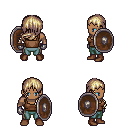
a pixel art fantasy rpg character, male body template, human, dark skin, brown pirate shirt, teal pants, white blonde left-swept hairstyle, metal gloves, brown shoes, shield, four views (front, back, left, right), 2x2 character sprite sheet, small pixel art, hard edges, no anti-aliasing